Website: crate-barrel
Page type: account-selection
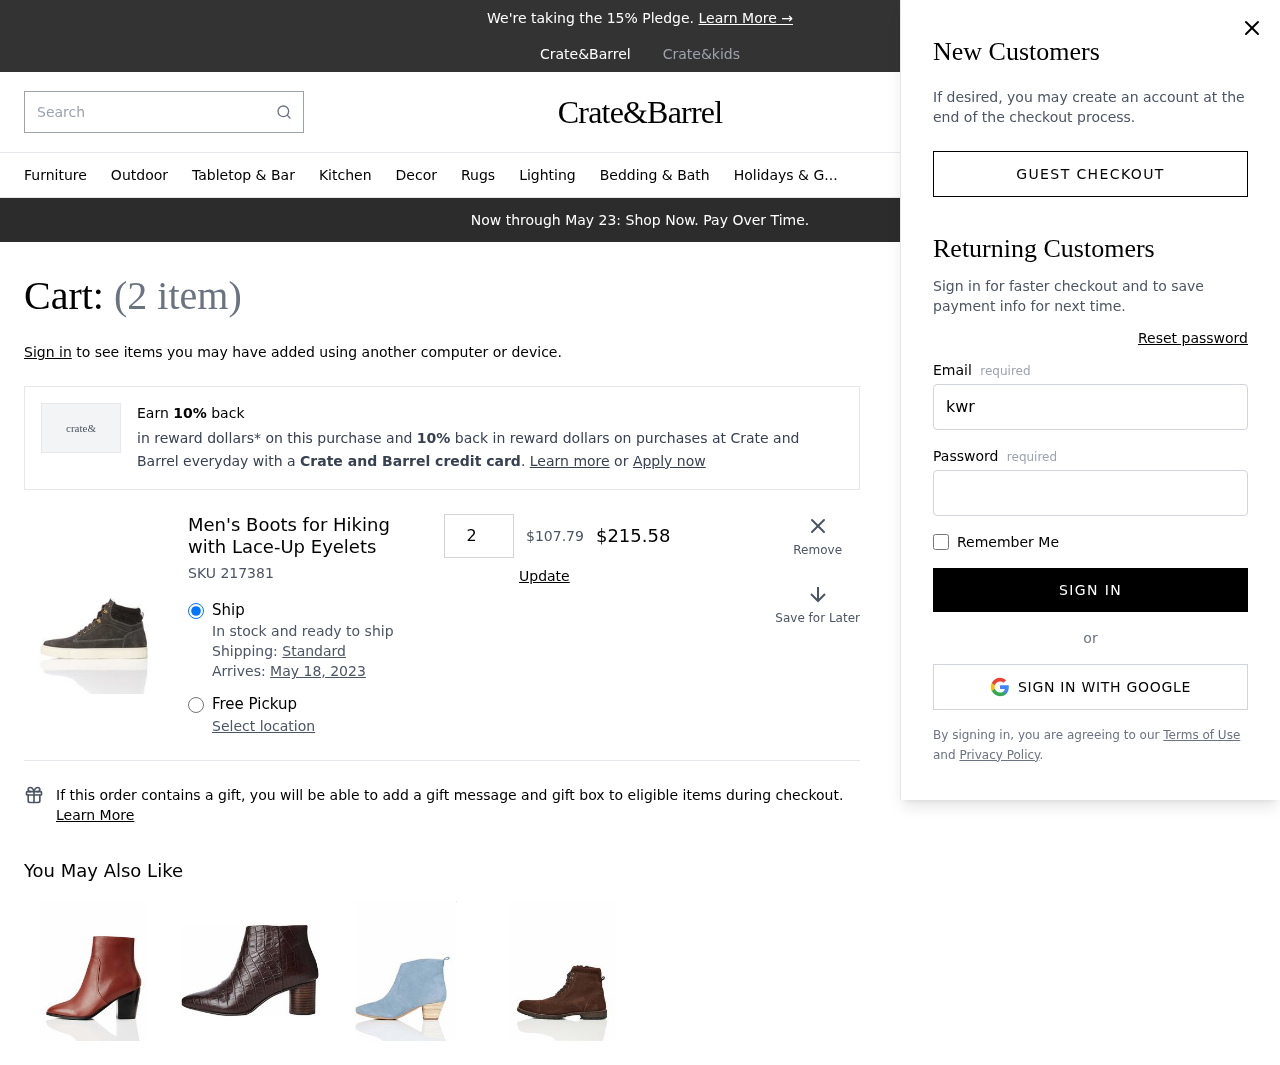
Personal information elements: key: PII_EMAIL
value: kwright@yahoo.com
Product elements: key: PRODUCT1_NAME
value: Men's Boots for Hiking with Lace-Up Eyelets
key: PRODUCT1_PRICE
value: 107.79
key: PRODUCT1_QUANTITY
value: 2
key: PRODUCT1_SKU
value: SKU 217381
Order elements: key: ORDER_NUM_ITEMS
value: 2
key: ORDER_DELIVERY_DATE
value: May 18, 2023
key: ORDER_SUBTOTAL
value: $215.58
Search elements: key: HEADER_SEARCH
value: Search